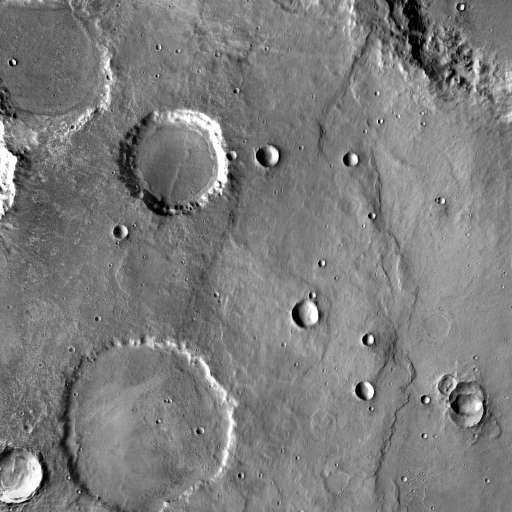
Crater classes present: Background, Other, Layered, Buried, Secondary